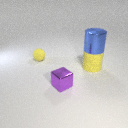
small purple metal cube in front of large yellow rubber cylinder